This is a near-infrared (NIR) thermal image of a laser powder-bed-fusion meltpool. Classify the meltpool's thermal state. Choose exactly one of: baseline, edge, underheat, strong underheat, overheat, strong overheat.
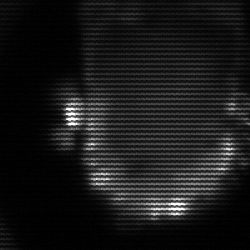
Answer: baseline